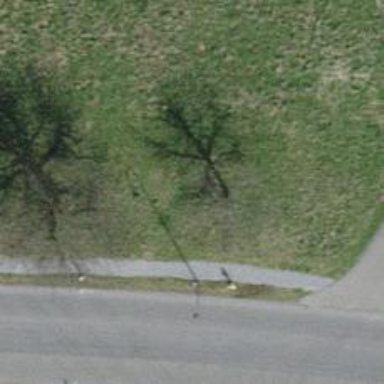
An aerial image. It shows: Urban area featuring tree as natural element.